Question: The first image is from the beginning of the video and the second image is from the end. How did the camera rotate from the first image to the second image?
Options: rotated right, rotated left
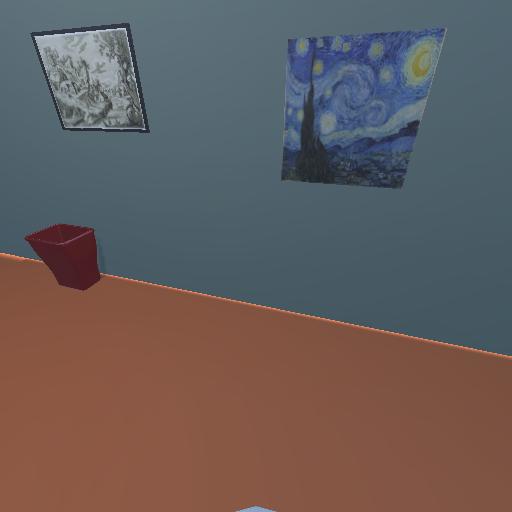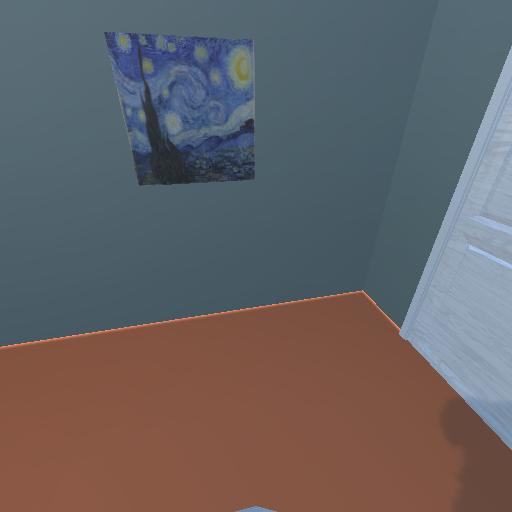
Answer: rotated right